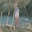
Label: 1